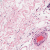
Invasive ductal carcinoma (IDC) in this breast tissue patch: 0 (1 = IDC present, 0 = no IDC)